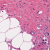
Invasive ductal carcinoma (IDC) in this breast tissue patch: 0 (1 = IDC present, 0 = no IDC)